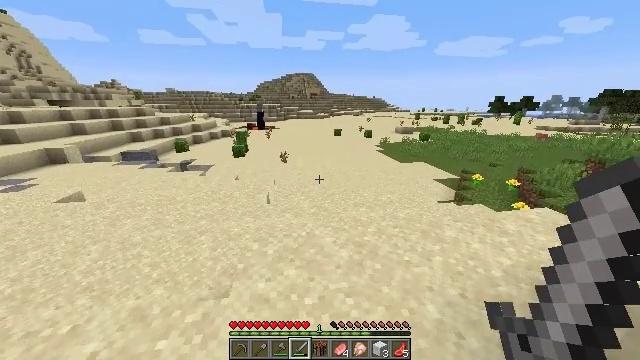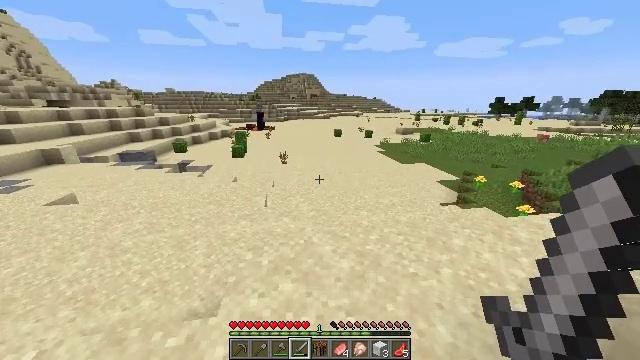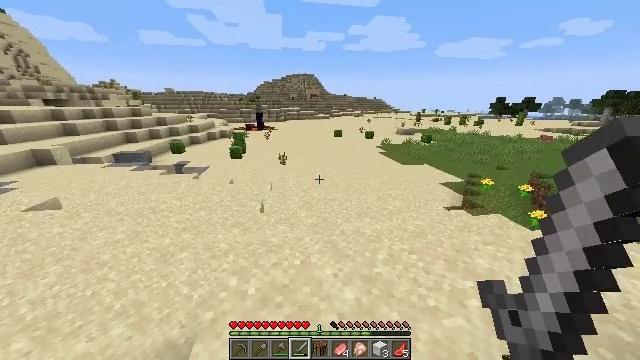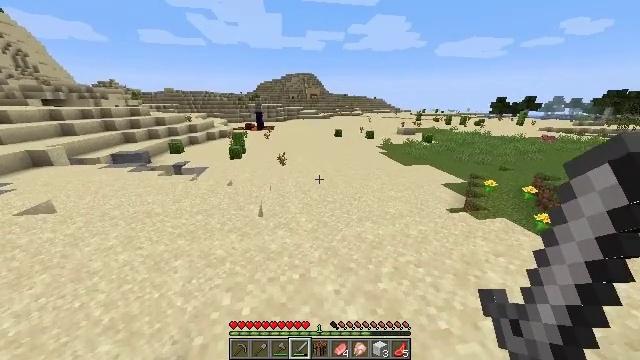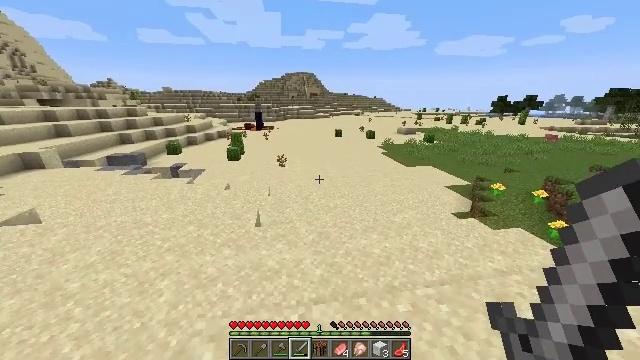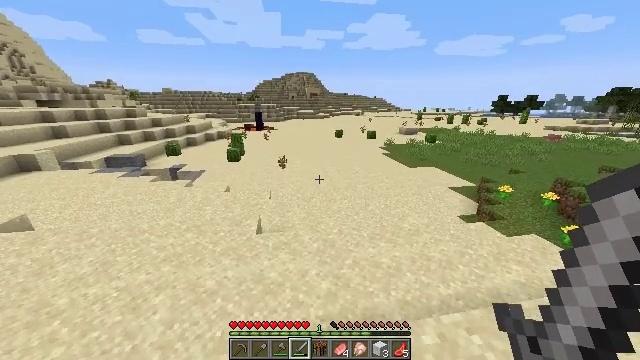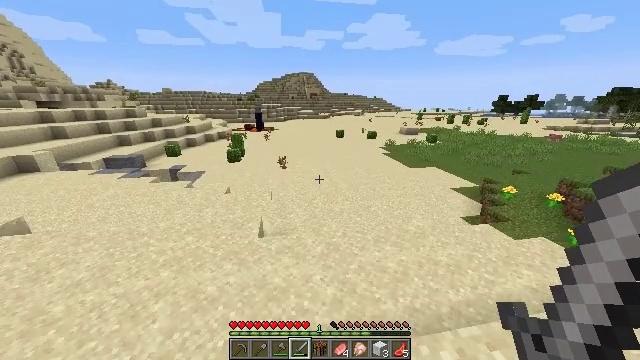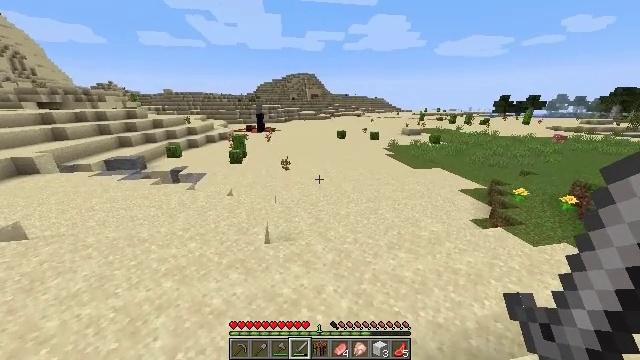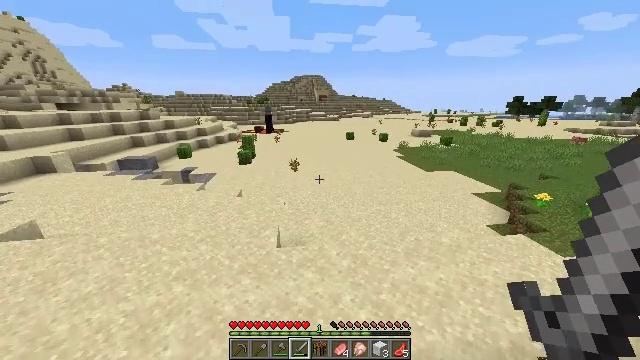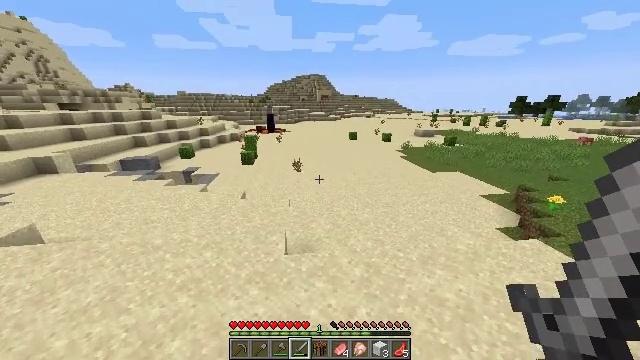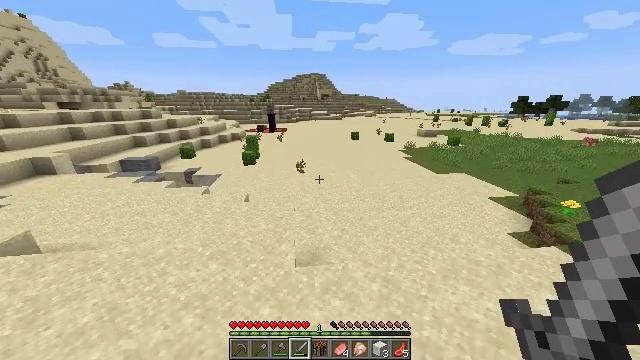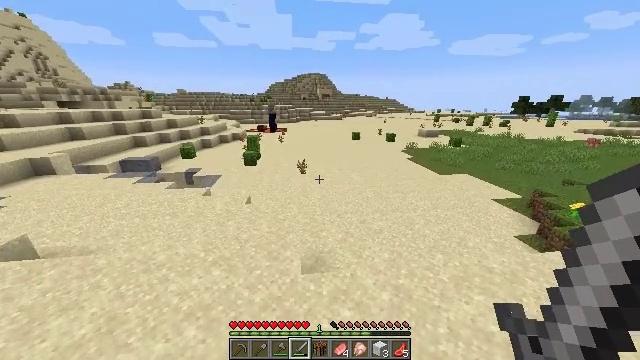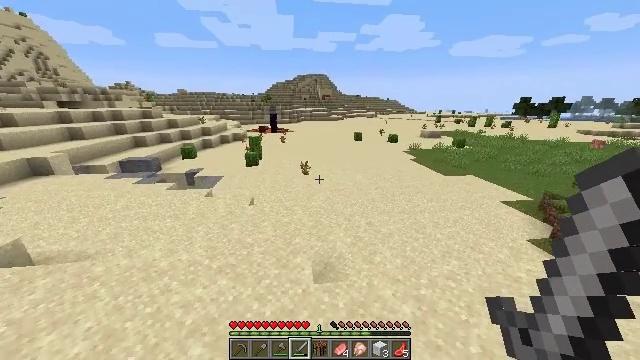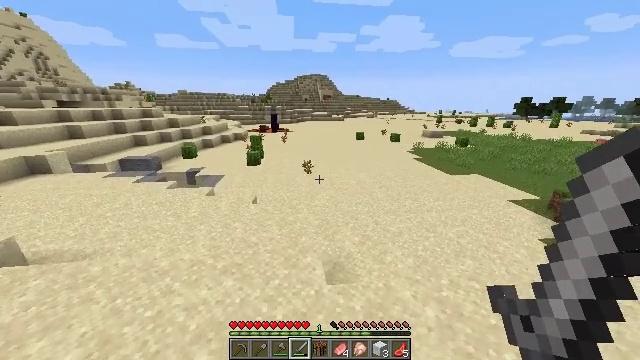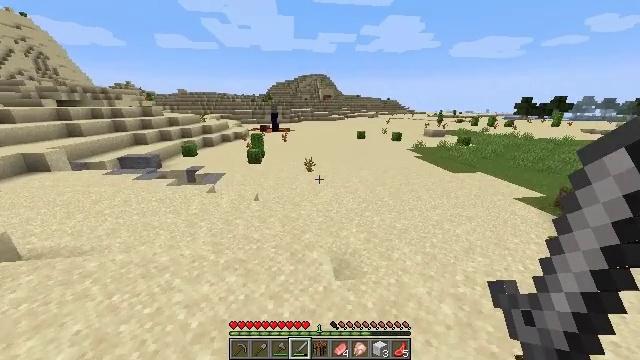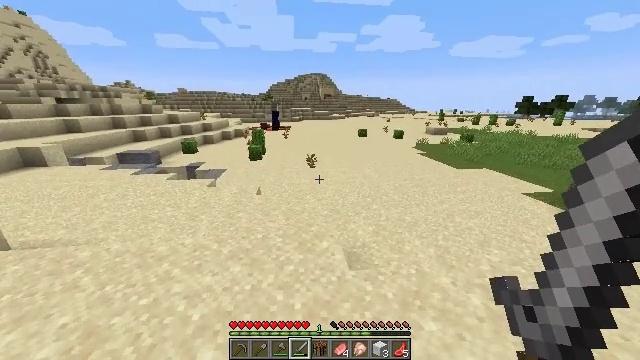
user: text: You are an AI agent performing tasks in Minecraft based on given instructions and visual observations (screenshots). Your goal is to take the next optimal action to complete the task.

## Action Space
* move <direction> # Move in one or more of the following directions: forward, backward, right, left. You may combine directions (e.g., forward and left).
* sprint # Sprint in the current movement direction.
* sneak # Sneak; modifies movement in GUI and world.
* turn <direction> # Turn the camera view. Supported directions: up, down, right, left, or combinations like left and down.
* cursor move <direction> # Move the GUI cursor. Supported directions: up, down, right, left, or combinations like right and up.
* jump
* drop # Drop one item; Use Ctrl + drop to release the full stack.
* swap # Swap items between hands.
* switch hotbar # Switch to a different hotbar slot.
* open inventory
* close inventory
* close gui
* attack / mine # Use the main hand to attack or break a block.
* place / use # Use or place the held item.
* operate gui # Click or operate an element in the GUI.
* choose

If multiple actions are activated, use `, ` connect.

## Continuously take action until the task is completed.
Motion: motion action
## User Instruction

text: Gather the chest from its place.
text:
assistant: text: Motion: move forward, sprint
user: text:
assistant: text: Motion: move forward, sprint
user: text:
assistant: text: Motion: move forward, sprint
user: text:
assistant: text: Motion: move forward, sprint
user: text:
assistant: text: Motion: move forward and move left, sprint
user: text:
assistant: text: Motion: move forward and move left, sprint
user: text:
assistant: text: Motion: move forward and move left, sprint
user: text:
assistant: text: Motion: move forward and move left, sprint, turn left
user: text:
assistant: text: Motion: move forward and move left, sprint
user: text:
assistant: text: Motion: move forward and move left, sprint
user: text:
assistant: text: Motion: move forward and move left, sprint
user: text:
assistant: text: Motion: move forward and move left, sprint
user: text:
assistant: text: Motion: move forward and move left, sprint
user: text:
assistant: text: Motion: move forward and move left, sprint
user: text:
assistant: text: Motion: move forward and move left, sprint
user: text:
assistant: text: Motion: move forward and move left, sprint
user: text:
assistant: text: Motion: move forward and move left, sprint
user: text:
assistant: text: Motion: move forward and move left, sprint
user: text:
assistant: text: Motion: move forward and move left, sprint
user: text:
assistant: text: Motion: move forward and move left, sprint
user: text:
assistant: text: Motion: move forward and move left, sprint
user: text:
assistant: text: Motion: move forward and move left, sprint
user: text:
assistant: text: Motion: move forward and move left, sprint
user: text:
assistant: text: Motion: move forward and move left, sprint
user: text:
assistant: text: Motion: move forward, sprint
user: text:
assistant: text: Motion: move forward, sprint
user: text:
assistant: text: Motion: move forward, sprint
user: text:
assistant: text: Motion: move forward, sprint
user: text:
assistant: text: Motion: move forward, sprint
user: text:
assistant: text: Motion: move forward, sprint